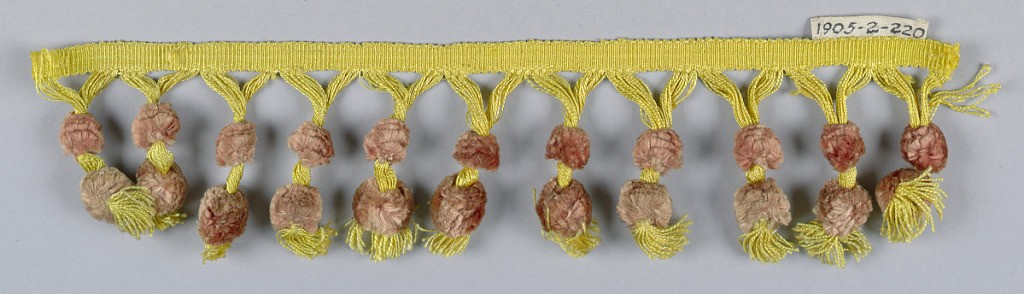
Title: Fringe
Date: late 18th century
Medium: silk Technique: plain weave
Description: Yellow and pink fringe with a heading and yellow skirt threads hanging in clusters; every two clusters caught together and decorated with ornaments of pink floss.